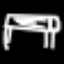
Label: bed